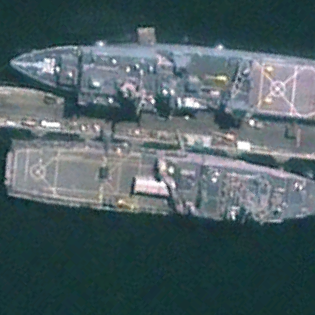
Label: combat